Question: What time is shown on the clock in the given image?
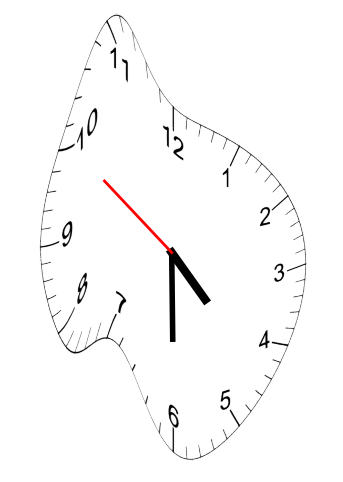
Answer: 04:29:50